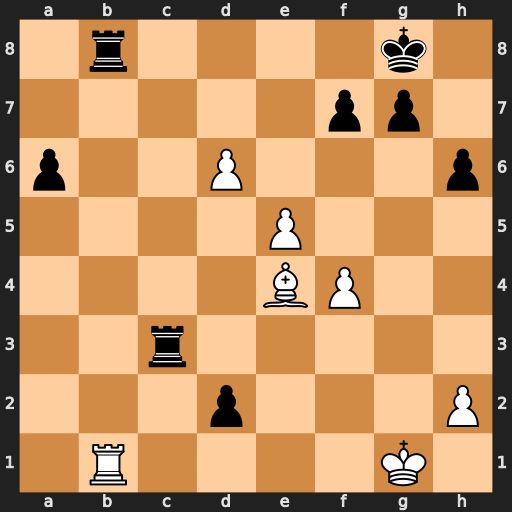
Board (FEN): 1r4k1/5pp1/p2P3p/4P3/4BP2/2r5/3p3P/1R4K1
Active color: w
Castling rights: -
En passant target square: -
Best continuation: Rxb8+ Rc8 Rxc8#